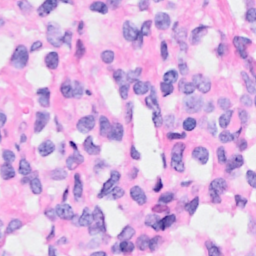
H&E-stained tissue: Breast